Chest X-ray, PA view. Patient: 35 years old, sex M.
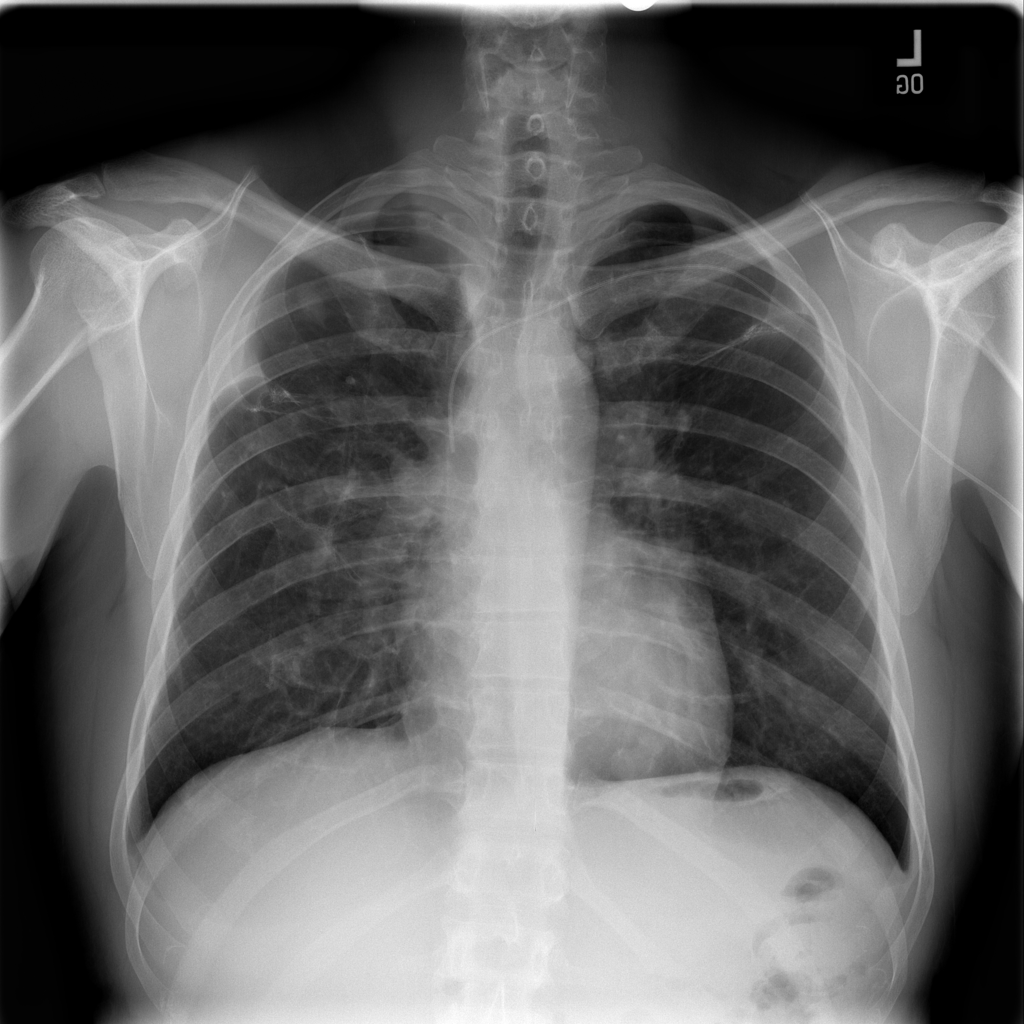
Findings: No Finding